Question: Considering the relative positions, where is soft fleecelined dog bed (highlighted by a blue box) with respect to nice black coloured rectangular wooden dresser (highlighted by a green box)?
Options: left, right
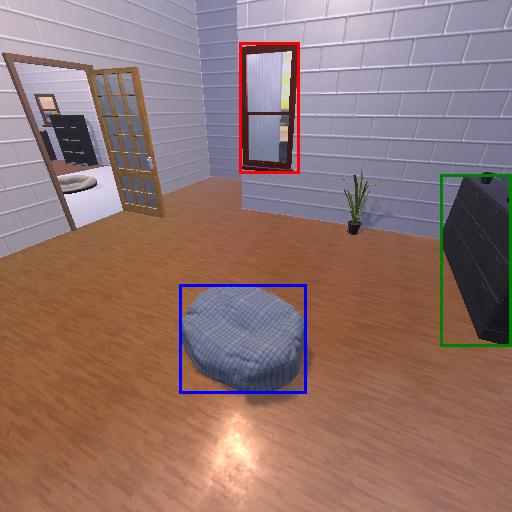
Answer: left